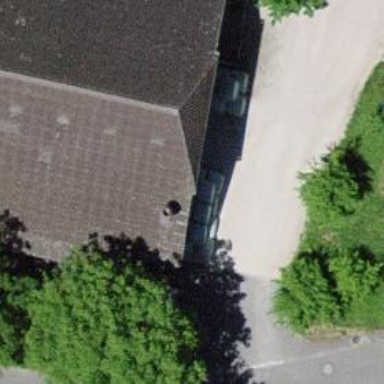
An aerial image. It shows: Farm shop.